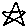
Label: star